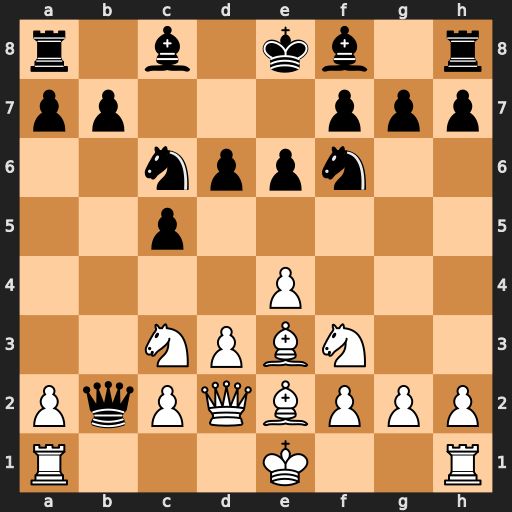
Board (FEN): r1b1kb1r/pp3ppp/2nppn2/2p5/4P3/2NPBN2/PqPQBPPP/R3K2R
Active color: w
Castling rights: KQkq
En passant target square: -
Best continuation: Rb1 Qa3 Nb5 Qxa2 O-O